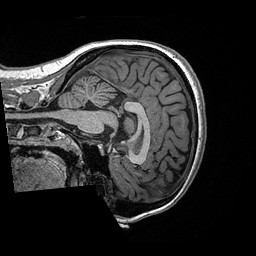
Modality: T1w
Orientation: sagittal
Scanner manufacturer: ge
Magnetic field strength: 3 T
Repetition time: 2.348 s
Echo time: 0.00296 s